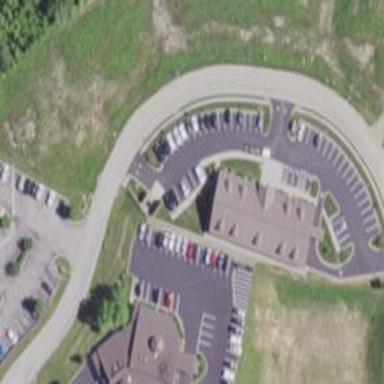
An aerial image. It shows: Healthcare clinic.